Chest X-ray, PA view. Patient: 40 years old, sex M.
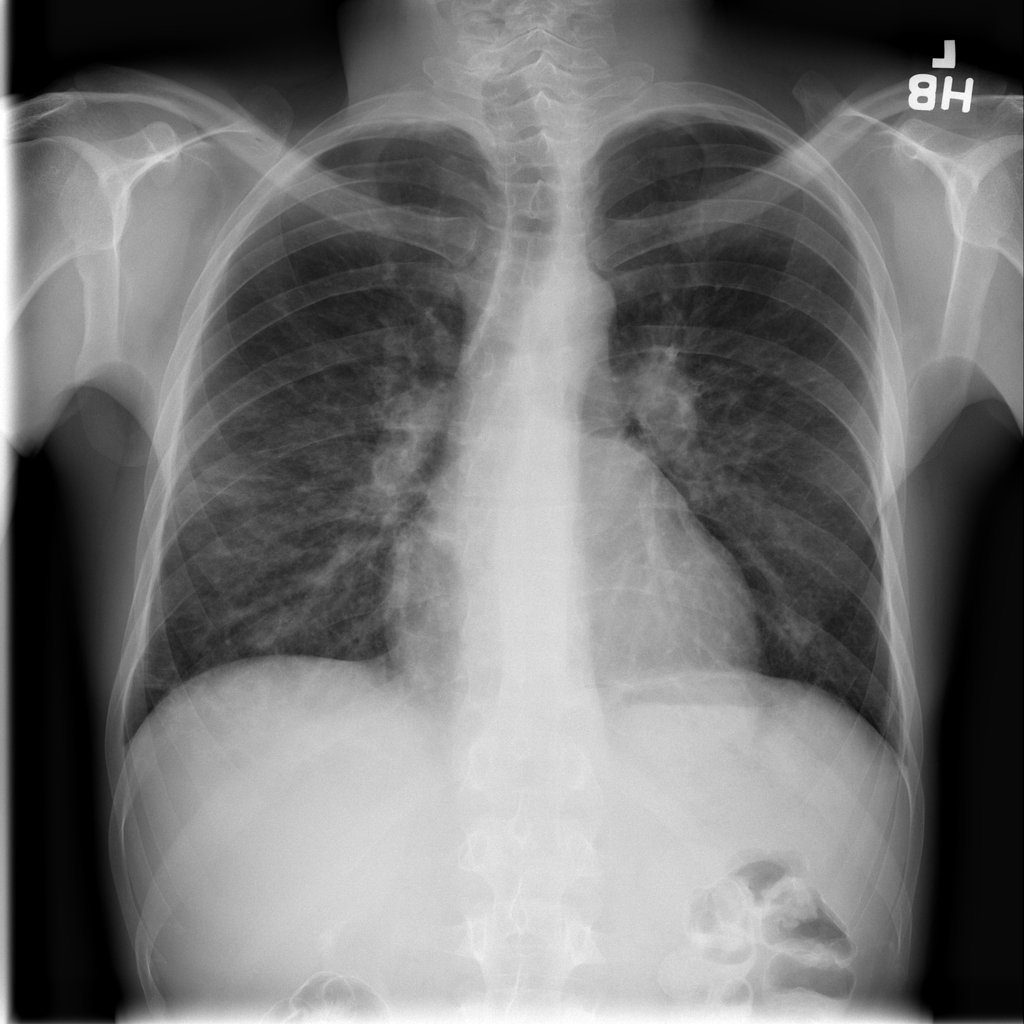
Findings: No Finding